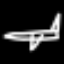
Label: airplane